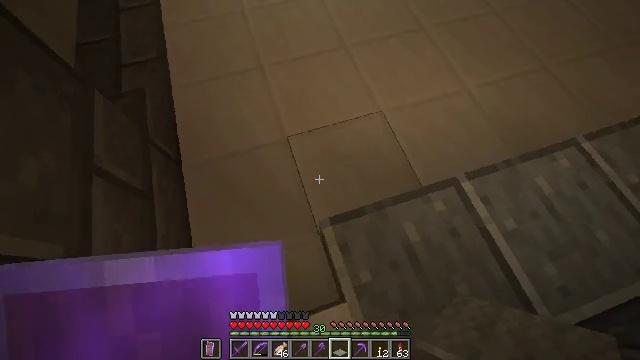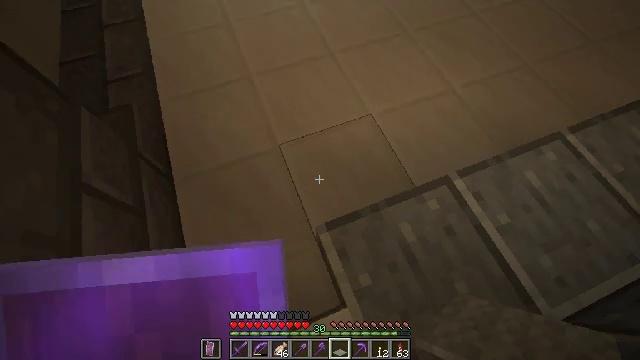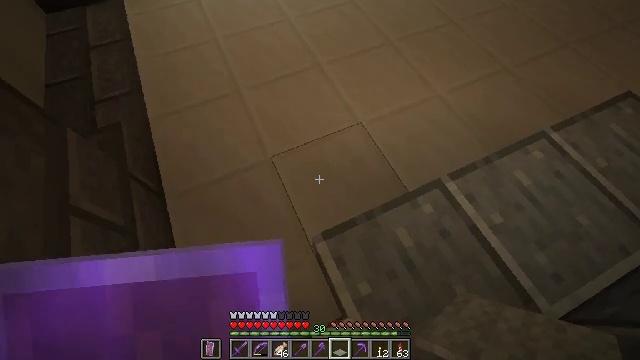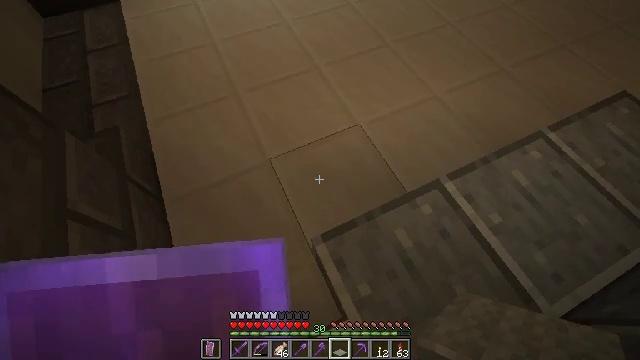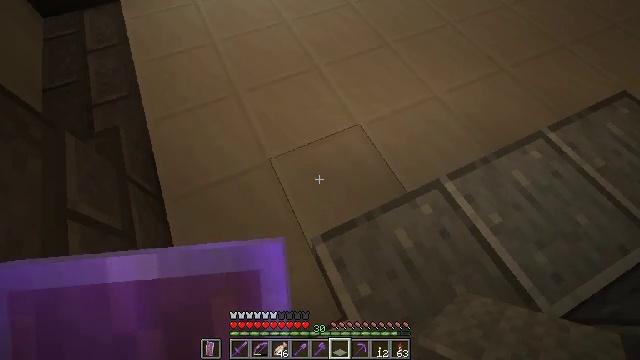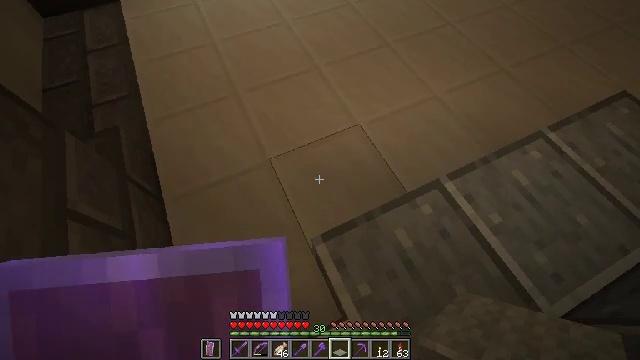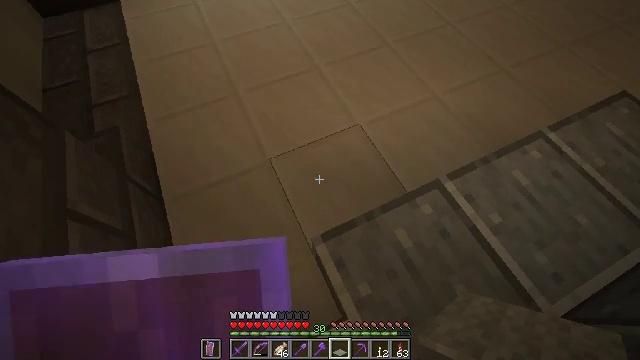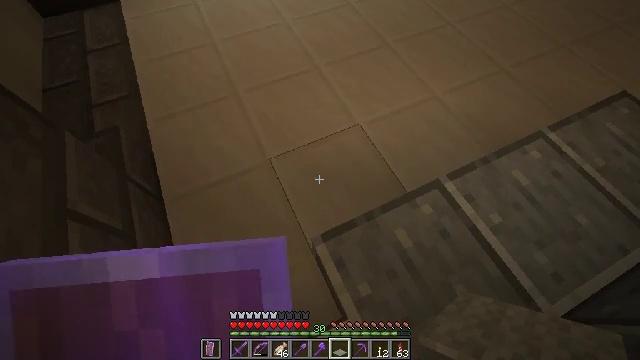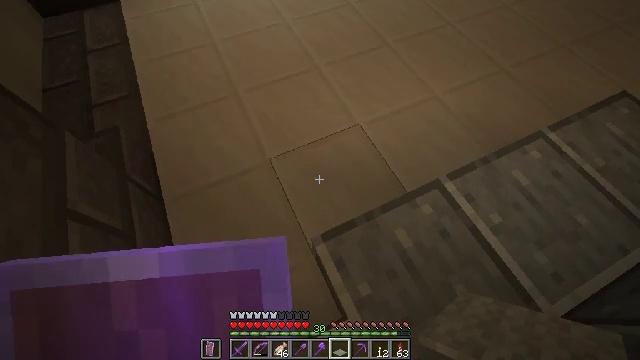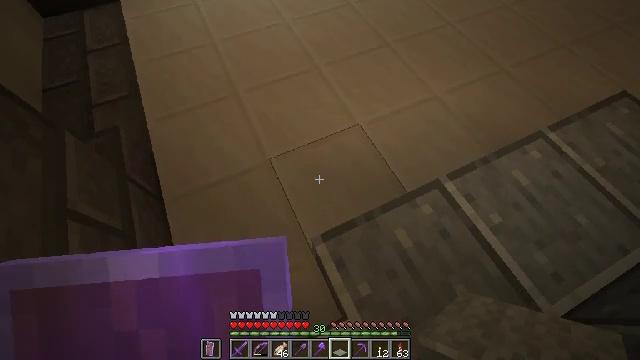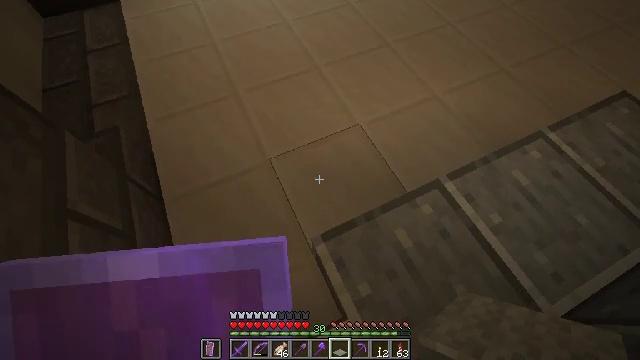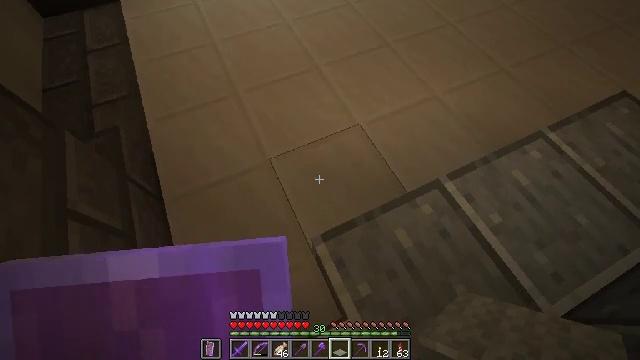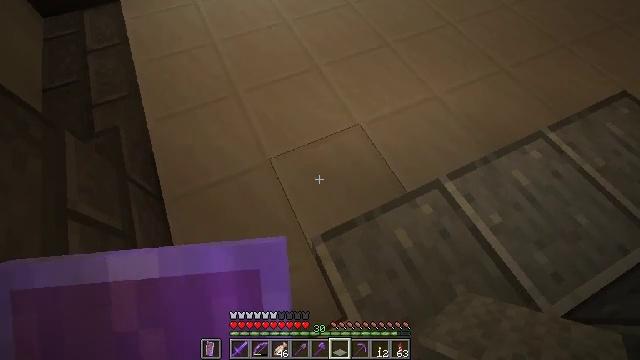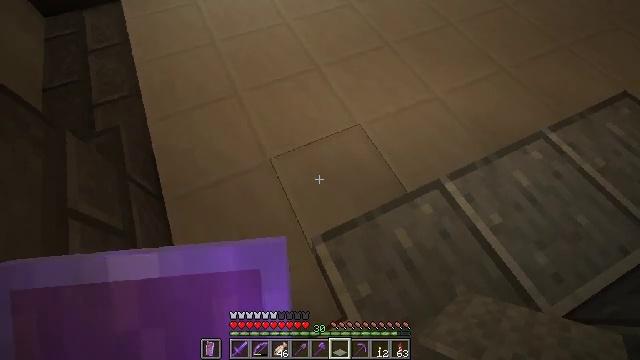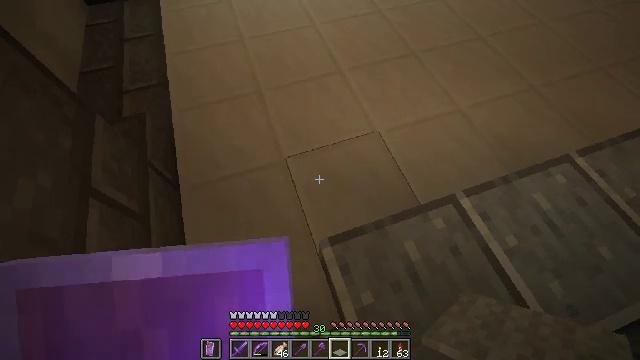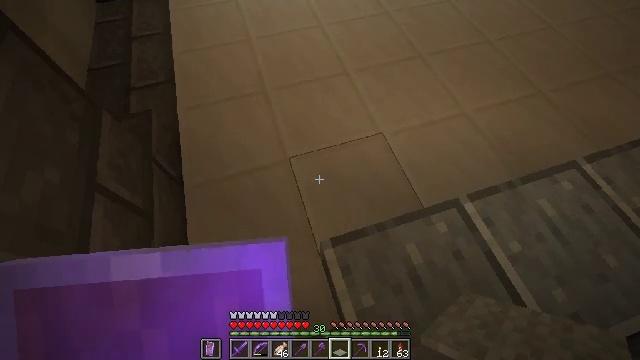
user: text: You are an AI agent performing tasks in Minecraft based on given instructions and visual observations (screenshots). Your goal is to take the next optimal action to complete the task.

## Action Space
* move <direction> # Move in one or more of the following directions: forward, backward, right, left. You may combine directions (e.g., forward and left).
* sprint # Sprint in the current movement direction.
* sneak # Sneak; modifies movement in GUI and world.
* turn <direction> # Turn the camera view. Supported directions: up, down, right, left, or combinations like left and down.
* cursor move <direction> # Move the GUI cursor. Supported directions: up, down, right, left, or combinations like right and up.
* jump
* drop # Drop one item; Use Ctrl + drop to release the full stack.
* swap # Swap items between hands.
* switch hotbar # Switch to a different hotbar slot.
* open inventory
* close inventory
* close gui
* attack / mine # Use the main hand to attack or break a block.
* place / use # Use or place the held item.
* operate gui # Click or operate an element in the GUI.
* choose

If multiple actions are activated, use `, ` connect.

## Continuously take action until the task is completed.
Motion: motion action
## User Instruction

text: Gather some quartz slabs.
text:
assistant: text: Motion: turn right and up
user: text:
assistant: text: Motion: turn right and up
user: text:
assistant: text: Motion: no_op
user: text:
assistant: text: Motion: no_op
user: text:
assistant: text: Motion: no_op
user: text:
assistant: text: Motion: no_op
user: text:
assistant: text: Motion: no_op
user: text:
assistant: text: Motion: no_op
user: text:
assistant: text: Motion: no_op
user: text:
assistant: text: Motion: no_op
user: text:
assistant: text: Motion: no_op
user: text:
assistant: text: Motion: no_op
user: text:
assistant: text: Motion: no_op
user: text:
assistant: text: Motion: turn left
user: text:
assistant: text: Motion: turn left
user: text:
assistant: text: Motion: no_op
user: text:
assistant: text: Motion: no_op
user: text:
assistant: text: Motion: no_op
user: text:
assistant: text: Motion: no_op
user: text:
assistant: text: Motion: no_op
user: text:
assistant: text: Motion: no_op
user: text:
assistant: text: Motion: no_op
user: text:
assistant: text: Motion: no_op
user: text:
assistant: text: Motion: no_op
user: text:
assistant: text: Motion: no_op
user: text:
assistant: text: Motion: no_op
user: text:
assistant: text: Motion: no_op
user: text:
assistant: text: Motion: no_op
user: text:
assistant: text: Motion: no_op
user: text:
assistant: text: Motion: no_op